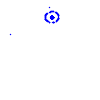
Particle: pion